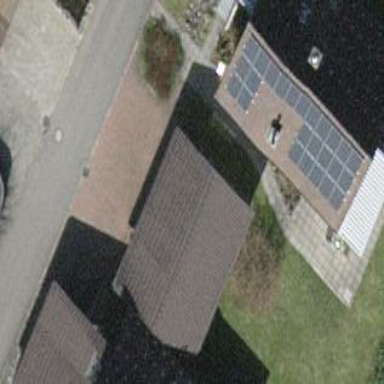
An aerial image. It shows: Gabled garage building.